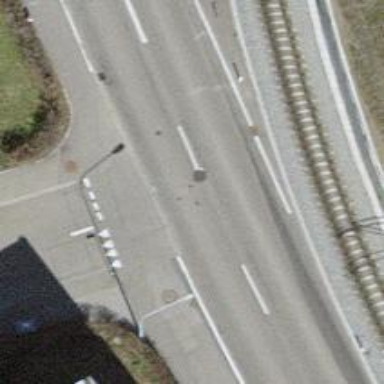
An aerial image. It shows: Crossing on the road.